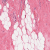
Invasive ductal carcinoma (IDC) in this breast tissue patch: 1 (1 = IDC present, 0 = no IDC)